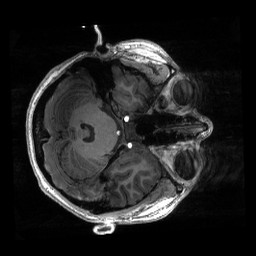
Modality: T1w
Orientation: axial
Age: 24
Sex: female
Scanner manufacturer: siemens
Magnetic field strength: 6.98 T
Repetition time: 2.53 s
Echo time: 0.00176 s